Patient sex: F
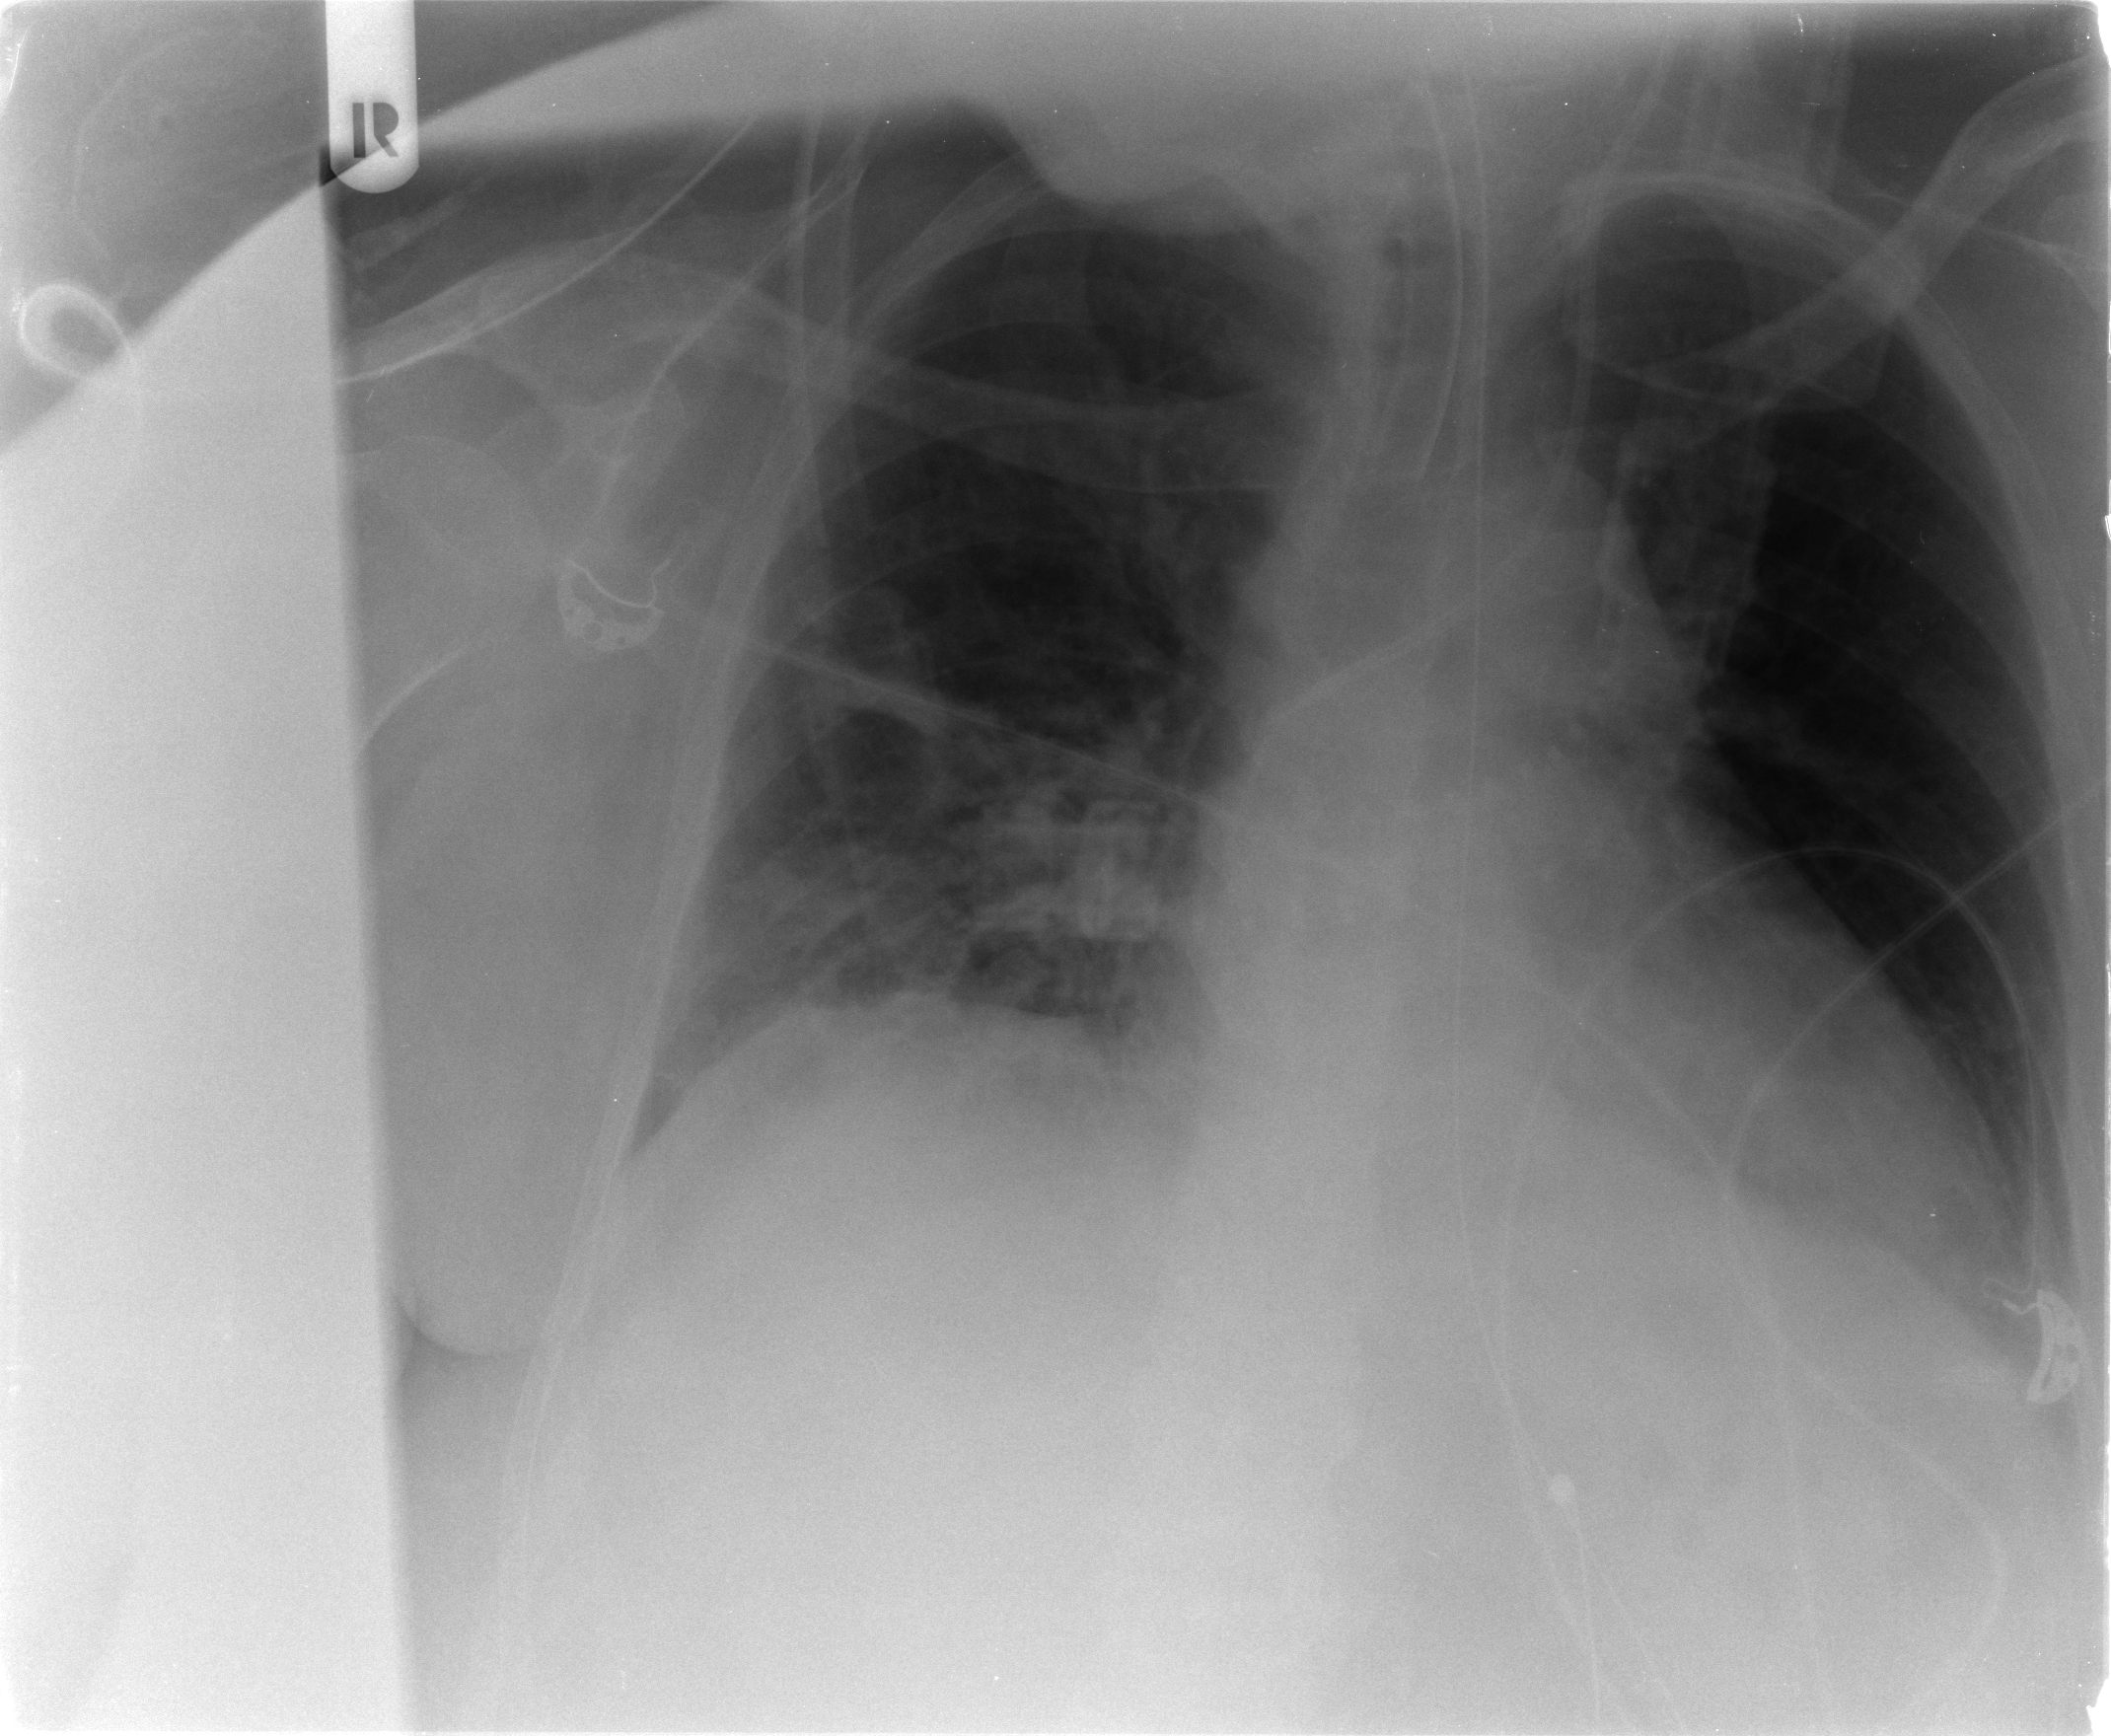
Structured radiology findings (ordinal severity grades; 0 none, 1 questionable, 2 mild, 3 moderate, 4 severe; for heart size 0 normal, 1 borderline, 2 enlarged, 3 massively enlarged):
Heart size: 1
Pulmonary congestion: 2
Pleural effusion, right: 2
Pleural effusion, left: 2
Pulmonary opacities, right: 2
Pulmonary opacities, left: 1
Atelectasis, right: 2
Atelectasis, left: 2